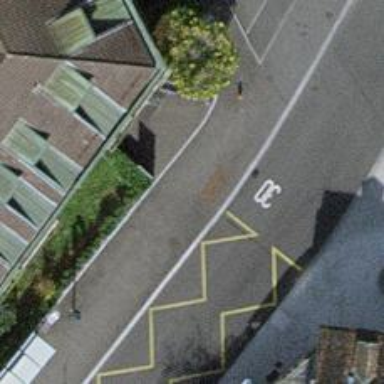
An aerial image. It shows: Asphalt sidewalk along the footway.